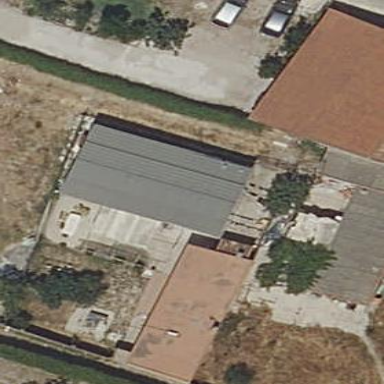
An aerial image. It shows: Detached building.